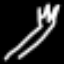
Label: fork